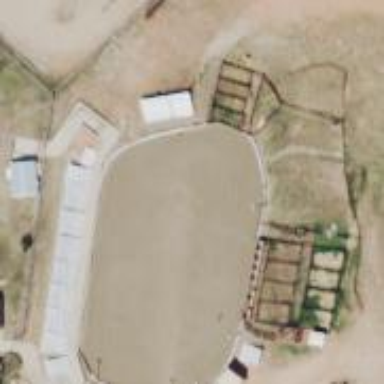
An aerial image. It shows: Fence surrounding equestrian pitch for leisure land activities.